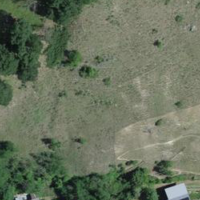
EUNIS habitat code: 23
Species observed at this site:
Fraxinus excelsior